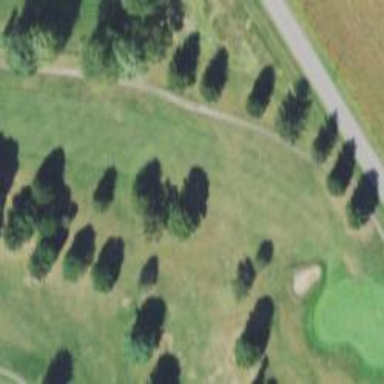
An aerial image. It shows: Golf hole.